Current action and preconditions to check: path_clear

Your task: For each precondition in the list above, predict whether it will hold at this action.

Consider the current scene as observed from the mobile robot's camera, and analyze the predicted future states of all dynamic agents (e.g., people, animals, vehicles, or any moving entities) within the NEXT SECOND.

IMPORTANT: Only answer "very likely" if you are absolutely certain—based on strong, clear evidence—that a dynamic agent will violate the precondition in the predicted future state. Do NOT answer "very likely" for unlikely, ambiguous, or low-probability risks.

Ask yourself for each precondition: Is there a high probability, with clear and convincing evidence, that the predicted future states of any dynamic agent will interfere with the predicted future state of the currently executing action within the NEXT SECOND, causing that precondition to fail?

Assess the risk level based on these predictions. Use "likely" or "very likely" if motions create a clear risk of interference.

Use "neutral" or "improbable" if agents are nearby but their predicted paths are clearly diverging or non-conflicting.

Failure Risk Categories: "very improbable", "improbable", "neutral", "likely", "very likely"

Answer Format: Output ONLY the probability_of_failure value from these categories: "very improbable", "improbable", "neutral", "likely", "very likely"

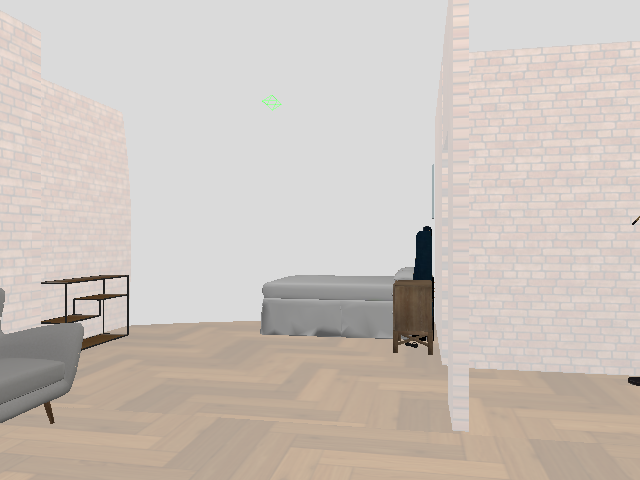

Answer: very improbable